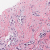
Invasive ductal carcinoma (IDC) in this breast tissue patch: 1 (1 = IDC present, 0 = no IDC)